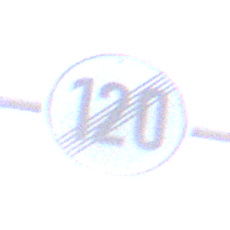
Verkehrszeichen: EndeGeschwindigkeit120
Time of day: MorningAfternoon
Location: Outdoor (Nature)
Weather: PartlyCloudy
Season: NotSpecified
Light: Natural